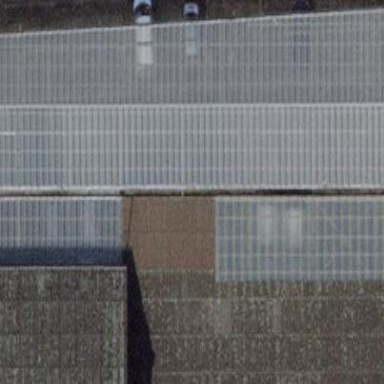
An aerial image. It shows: Close-up view of roof of building.